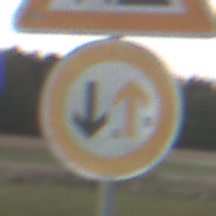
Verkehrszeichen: VorrangDesGegenverkehrs
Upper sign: Arbeitsstelle
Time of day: SunriseSunset
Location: Outdoor (Nature)
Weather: PartlyCloudy
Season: NotSpecified
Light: Natural